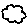
Label: cloud